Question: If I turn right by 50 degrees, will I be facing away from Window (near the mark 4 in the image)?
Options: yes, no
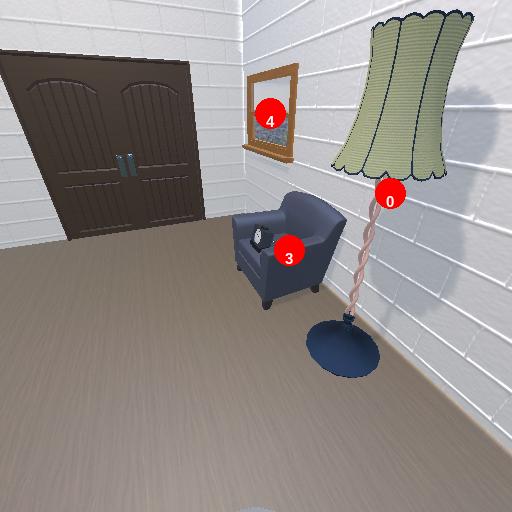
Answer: yes